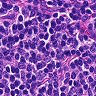
Metastatic tissue present: no